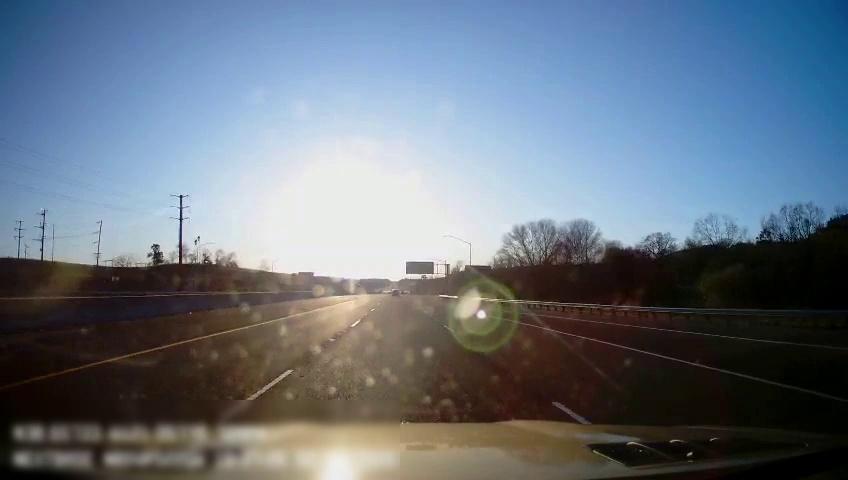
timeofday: Day
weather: Sunny
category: Drivable Space
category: Lanes | Alternate Lane
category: Lanes | Alternate Lane
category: Lanes | Current Lane
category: Lanes | Current Lane
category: Lanes | Alternate Lane
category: Traffic | Signs